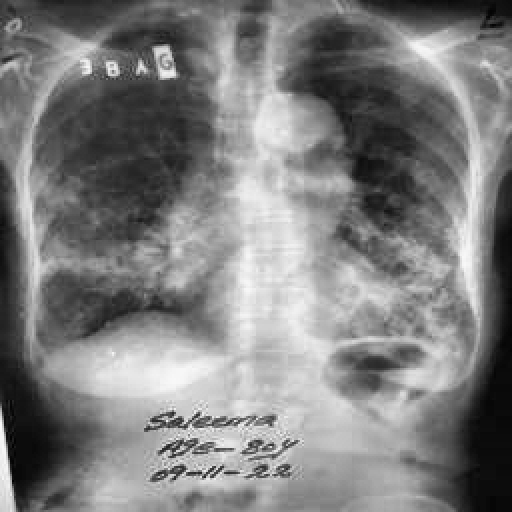
Finding: TUBERCULOSIS